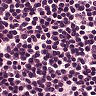
Metastatic tissue present: no